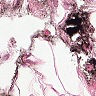
Metastatic tissue present: no